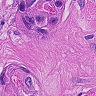
Metastatic tissue present: yes